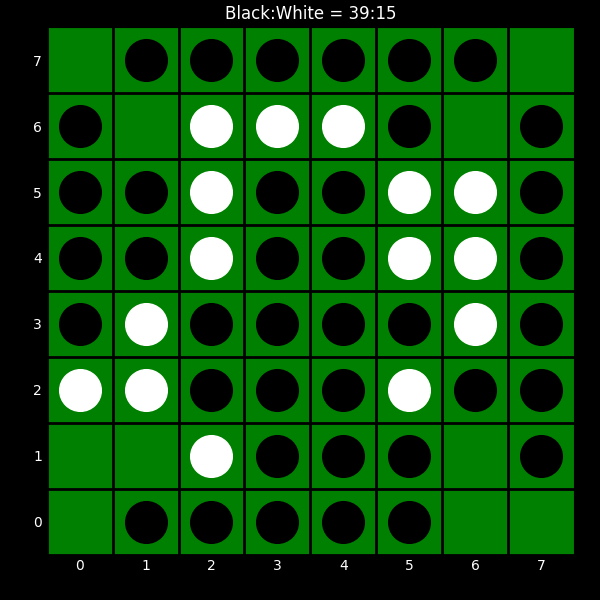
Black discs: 39
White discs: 15